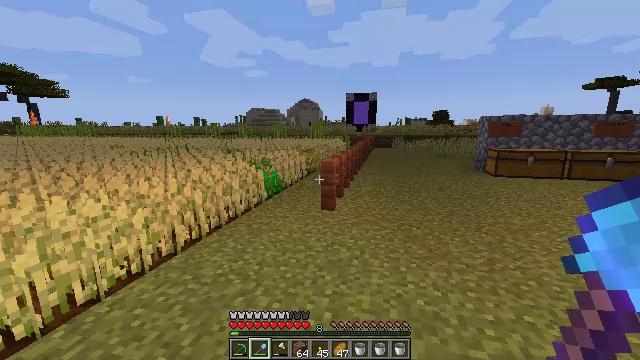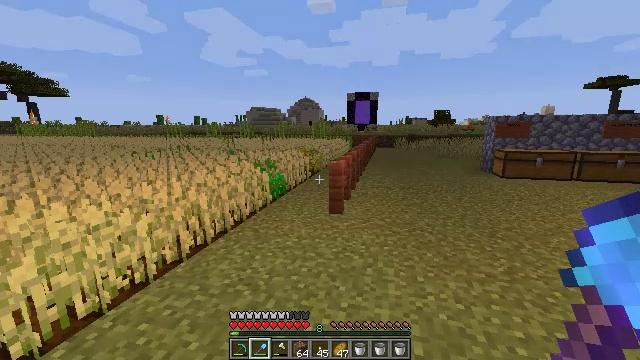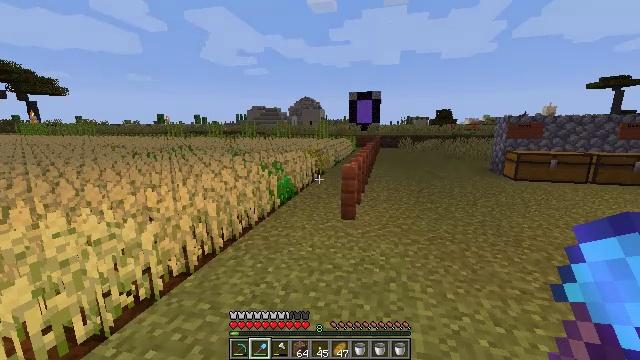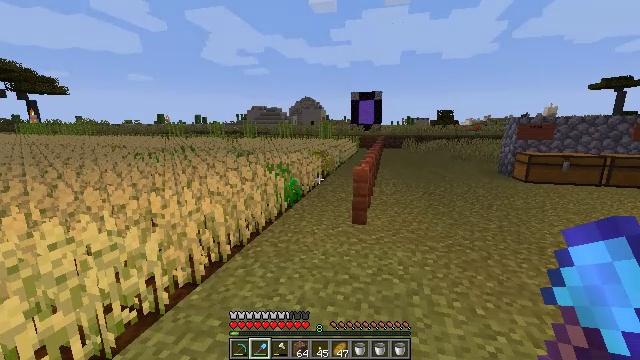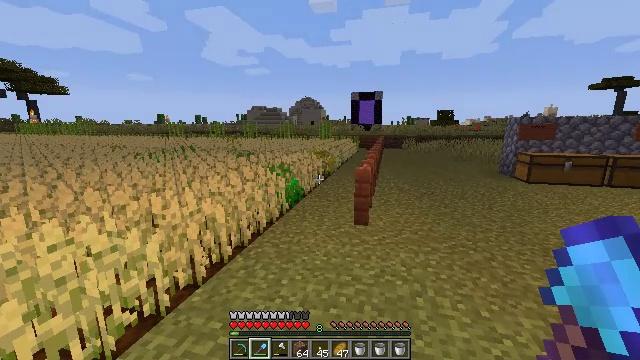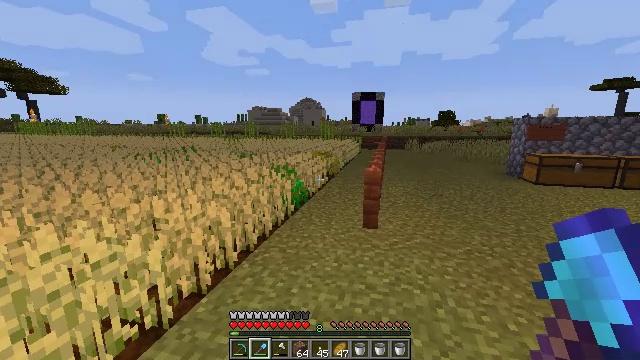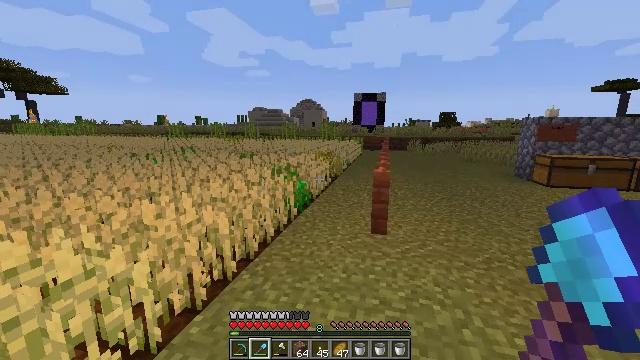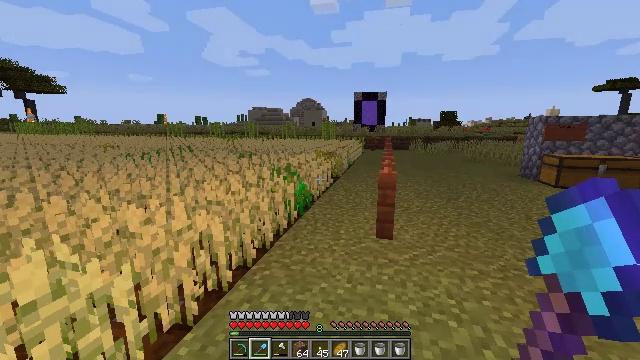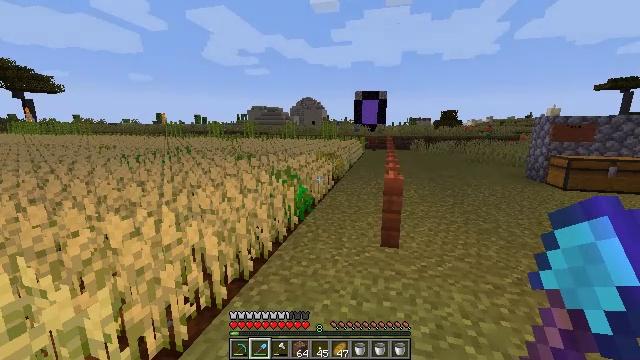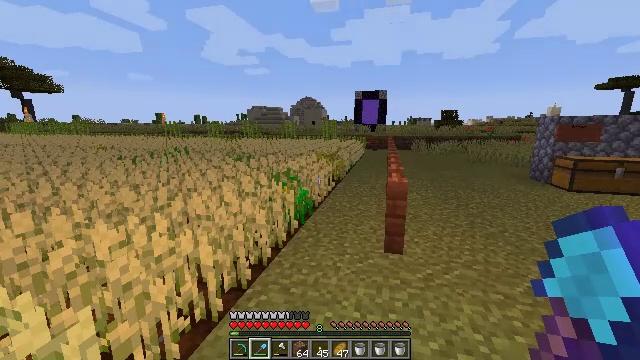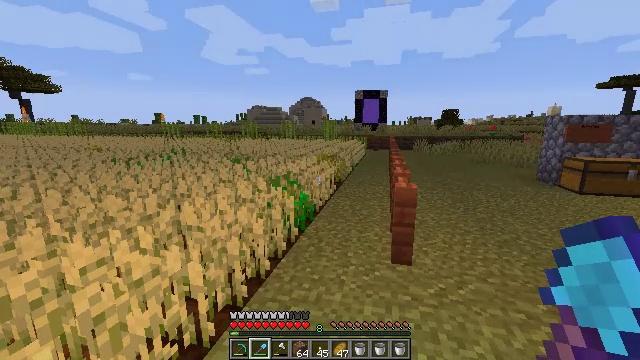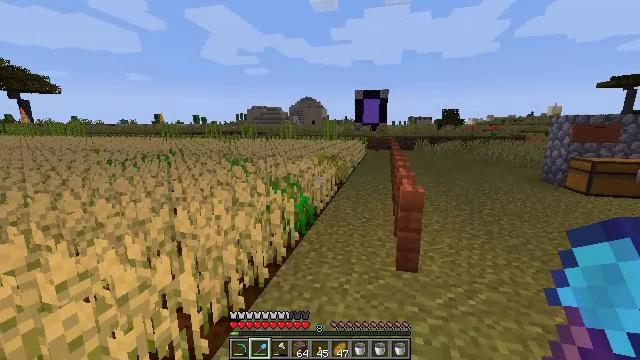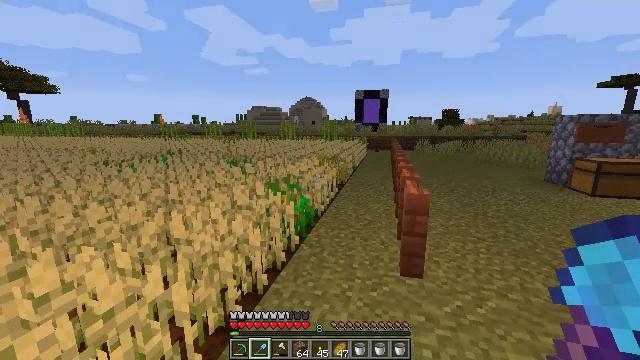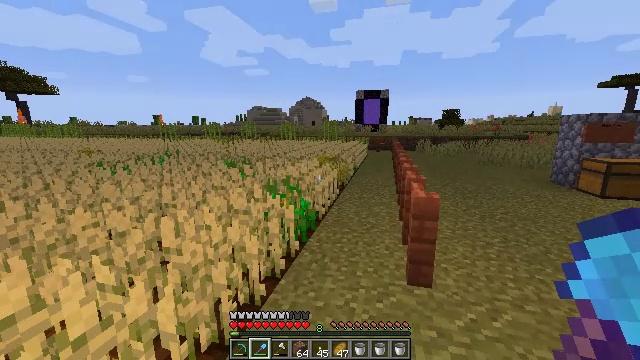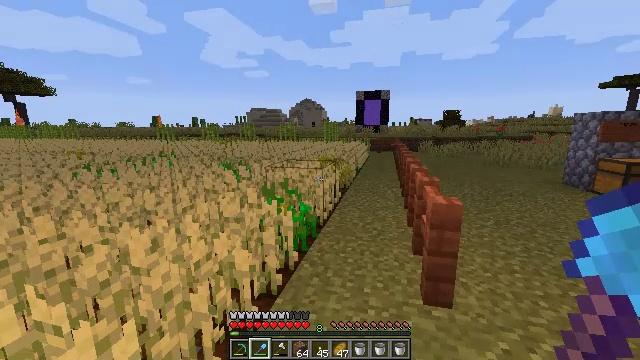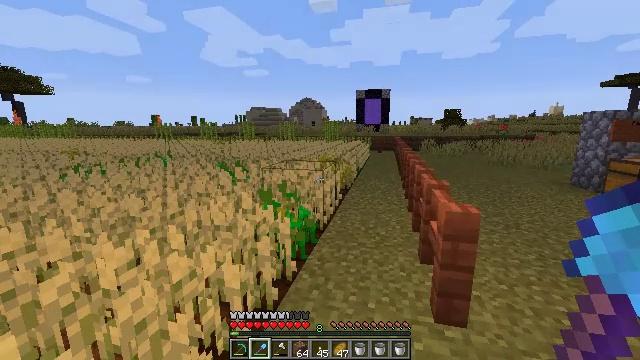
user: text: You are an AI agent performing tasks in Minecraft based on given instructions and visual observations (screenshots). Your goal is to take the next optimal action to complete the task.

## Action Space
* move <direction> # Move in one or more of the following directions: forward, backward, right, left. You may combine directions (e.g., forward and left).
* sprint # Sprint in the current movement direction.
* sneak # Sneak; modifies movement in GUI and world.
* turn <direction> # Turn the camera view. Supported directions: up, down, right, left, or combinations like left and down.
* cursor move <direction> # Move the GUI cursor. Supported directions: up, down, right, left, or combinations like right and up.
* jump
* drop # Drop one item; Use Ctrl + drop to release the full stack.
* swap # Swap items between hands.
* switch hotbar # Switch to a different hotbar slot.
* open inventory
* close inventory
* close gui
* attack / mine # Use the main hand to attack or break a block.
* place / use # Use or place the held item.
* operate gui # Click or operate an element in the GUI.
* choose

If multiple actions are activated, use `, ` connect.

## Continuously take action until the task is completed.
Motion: motion action
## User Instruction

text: Break the sugar cane.
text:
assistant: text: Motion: move forward and move left
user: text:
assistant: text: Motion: move forward and move left
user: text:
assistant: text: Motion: move forward and move left
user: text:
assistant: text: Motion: move forward and move left
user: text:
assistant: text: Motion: move forward
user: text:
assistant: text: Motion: move forward
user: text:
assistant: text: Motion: move forward
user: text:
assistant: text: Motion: move forward
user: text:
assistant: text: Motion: move forward
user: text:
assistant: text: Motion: move forward
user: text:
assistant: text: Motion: move forward
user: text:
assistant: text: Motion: move forward
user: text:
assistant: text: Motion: move forward
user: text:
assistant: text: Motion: move forward
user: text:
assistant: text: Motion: move forward
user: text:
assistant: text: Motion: move forward
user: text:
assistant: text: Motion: move forward
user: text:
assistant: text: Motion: move forward
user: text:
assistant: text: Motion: turn right
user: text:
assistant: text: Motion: move right, turn right
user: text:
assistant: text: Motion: move right, turn right
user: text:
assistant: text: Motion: move right, turn right
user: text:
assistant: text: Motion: move right, turn right
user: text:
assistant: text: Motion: move right, turn right
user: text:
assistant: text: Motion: move forward and move right
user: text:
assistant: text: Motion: move forward and move right
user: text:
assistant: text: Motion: move forward and move right
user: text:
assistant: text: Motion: move forward
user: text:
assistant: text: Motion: move forward
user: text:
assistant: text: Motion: move forward, turn right and up